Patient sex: M
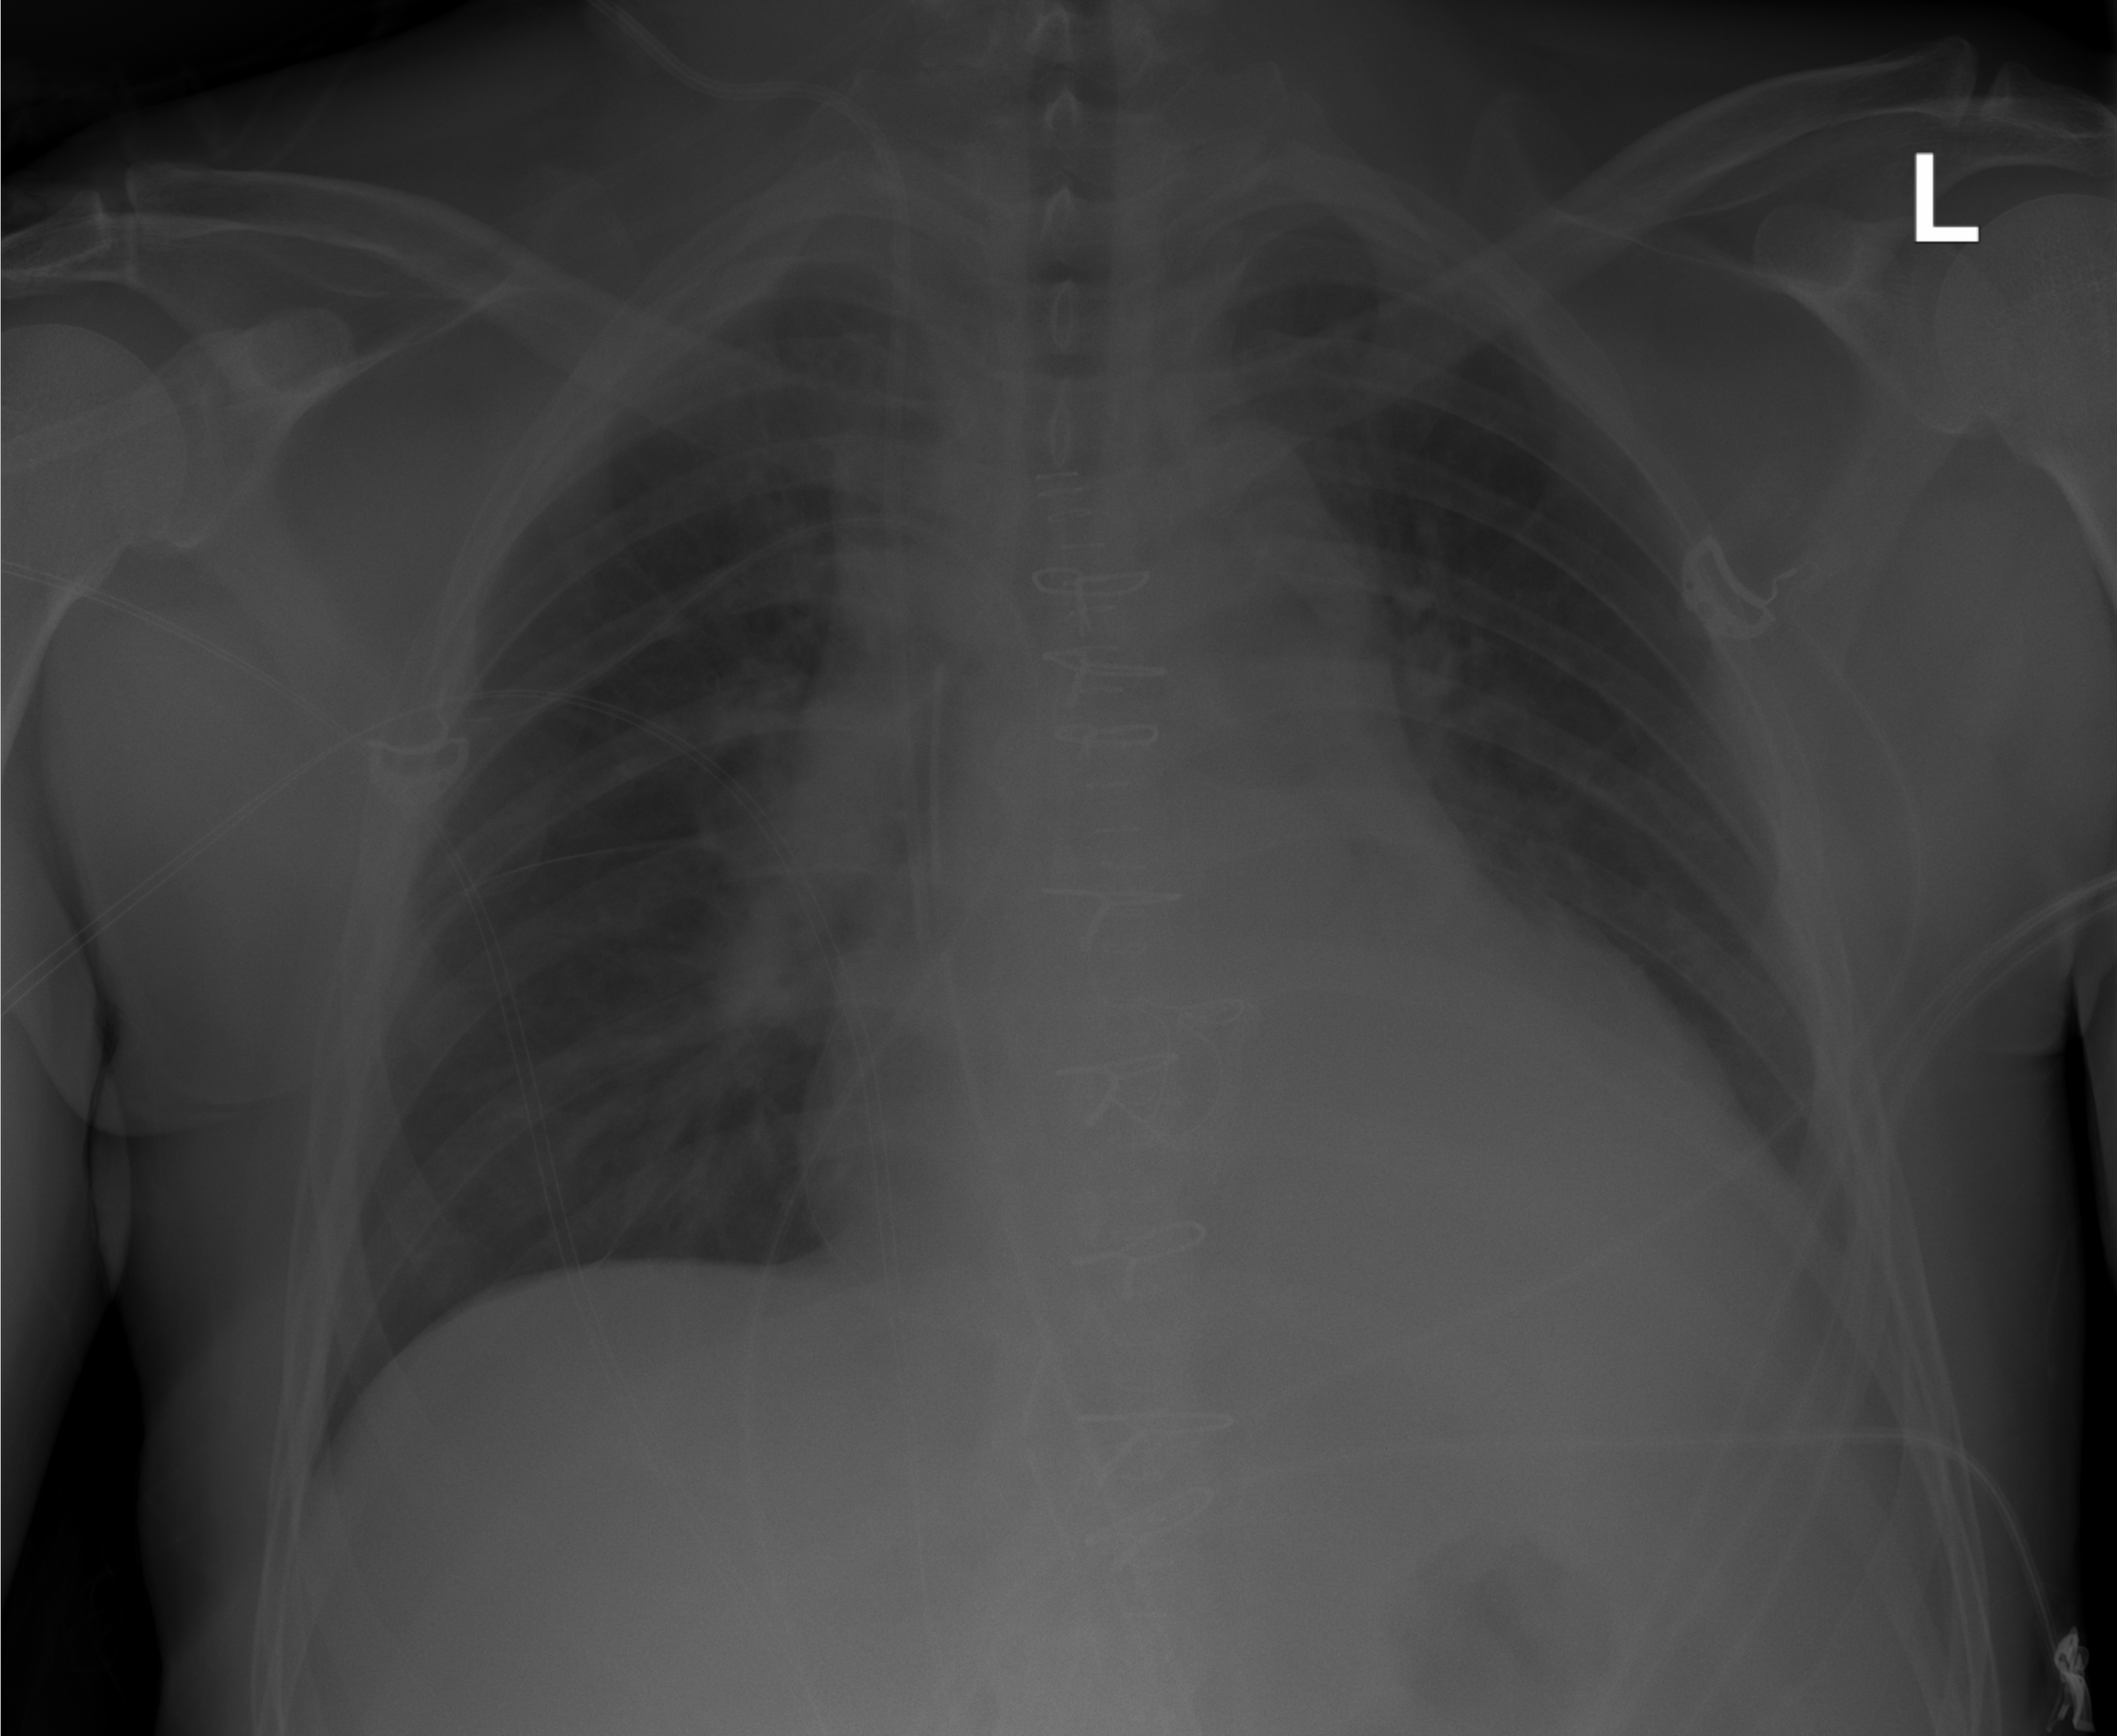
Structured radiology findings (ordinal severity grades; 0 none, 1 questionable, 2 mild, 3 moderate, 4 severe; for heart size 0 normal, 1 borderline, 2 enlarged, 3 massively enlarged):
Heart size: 2
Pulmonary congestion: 0
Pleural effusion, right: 0
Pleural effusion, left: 0
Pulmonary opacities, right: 0
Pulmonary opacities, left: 0
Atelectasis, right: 1
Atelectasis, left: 1